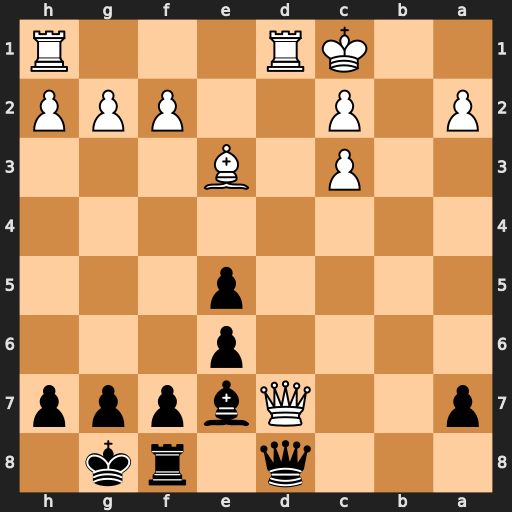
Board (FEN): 3q1rk1/p2Qbppp/4p3/4p3/8/2P1B3/P1P2PPP/2KR3R
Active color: b
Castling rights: -
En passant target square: -
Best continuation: Ba3+ Kd2 Qxd7+